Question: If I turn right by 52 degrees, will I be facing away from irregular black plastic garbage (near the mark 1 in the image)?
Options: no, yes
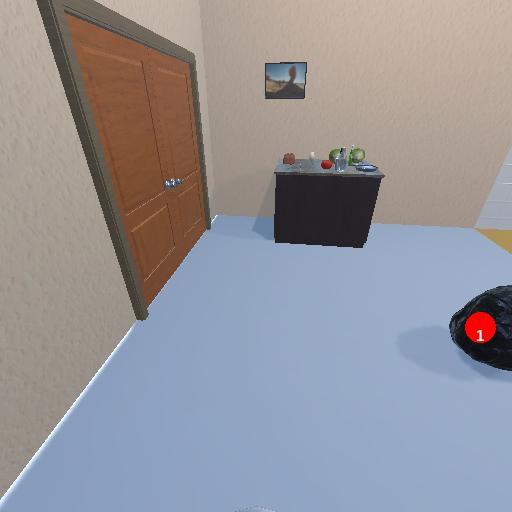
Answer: no